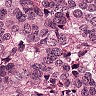
Metastatic tissue present: yes